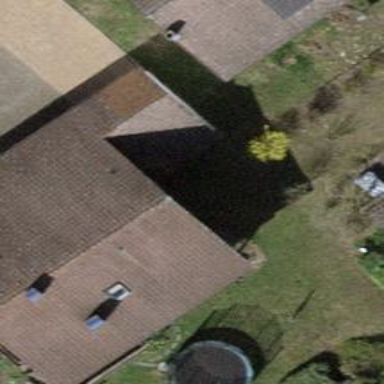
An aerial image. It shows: Detached building with gabled roof.